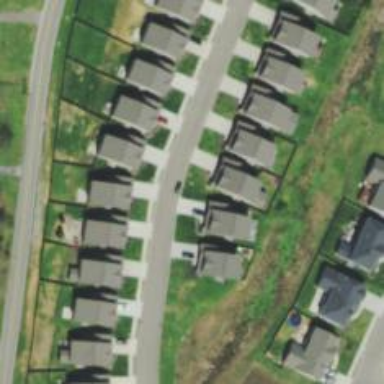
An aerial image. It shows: Residential road with sidewalk on the left side.